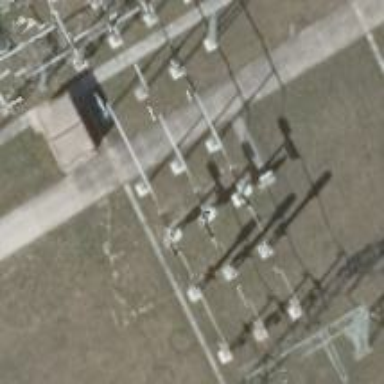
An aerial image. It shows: Outdoor switch with three cables connected.